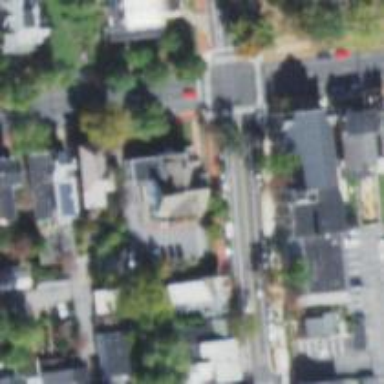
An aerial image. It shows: Healthcare clinic.